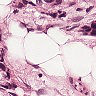
Metastatic tissue present: yes